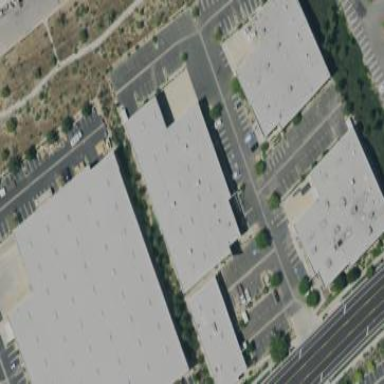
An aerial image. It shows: Warehouse building.